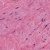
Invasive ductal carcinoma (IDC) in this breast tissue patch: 0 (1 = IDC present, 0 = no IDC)